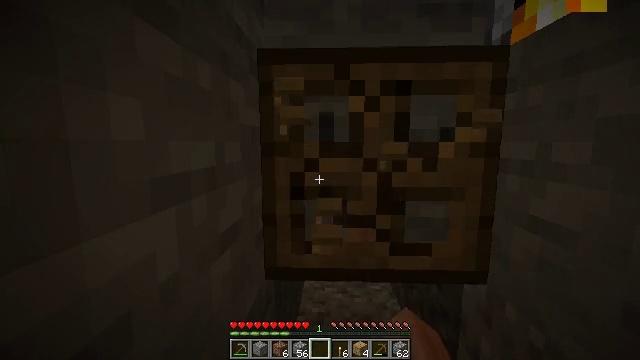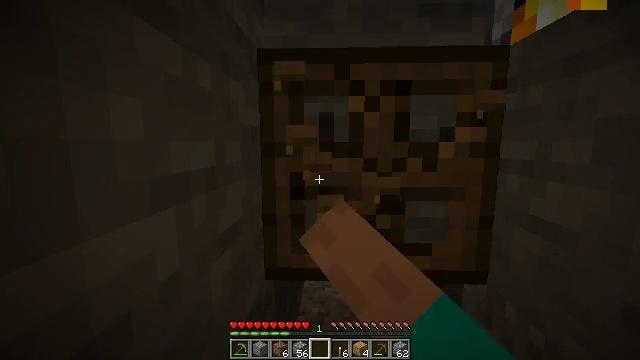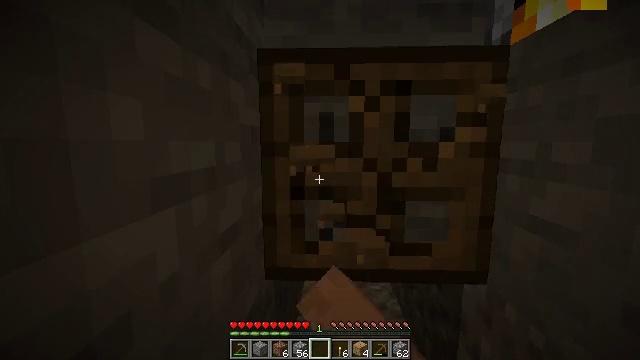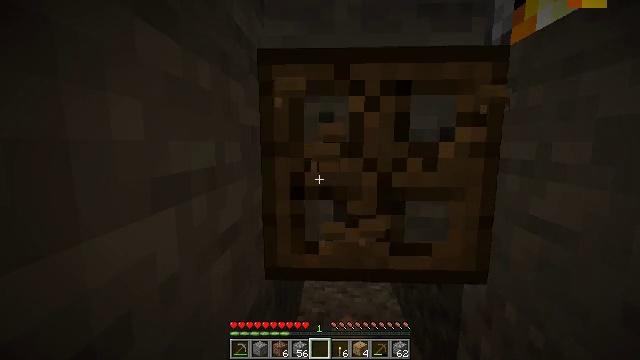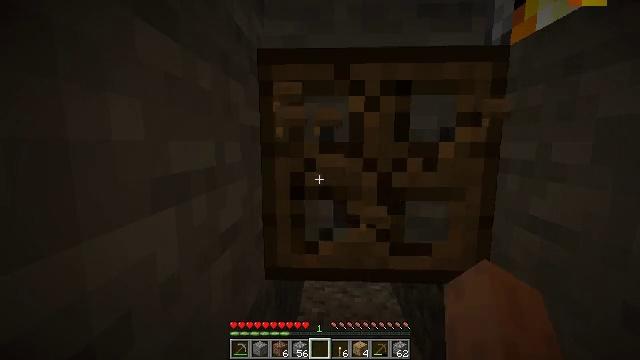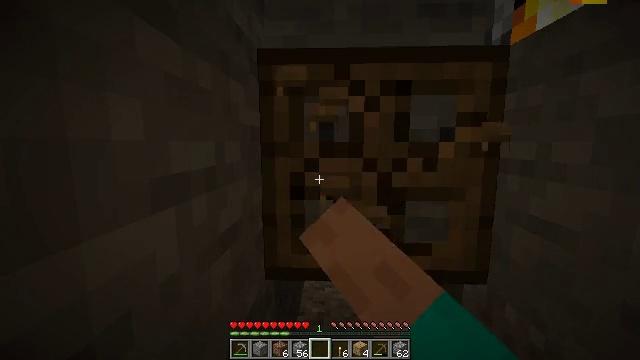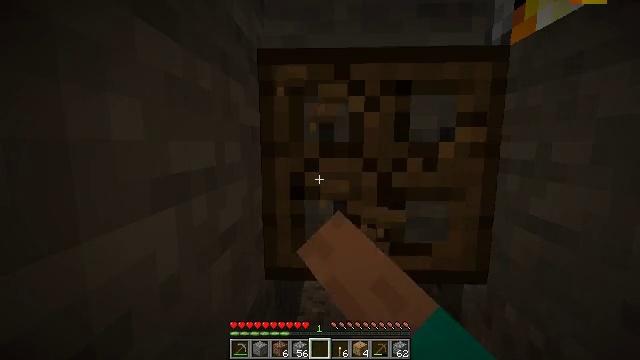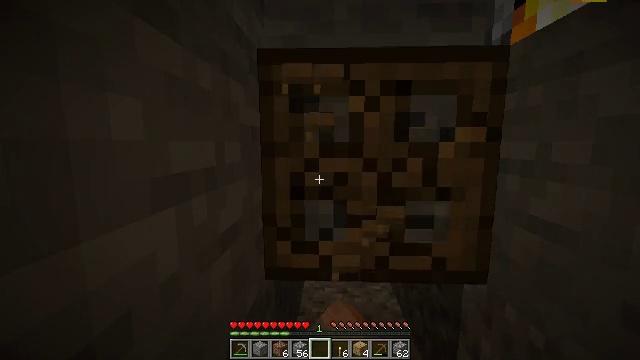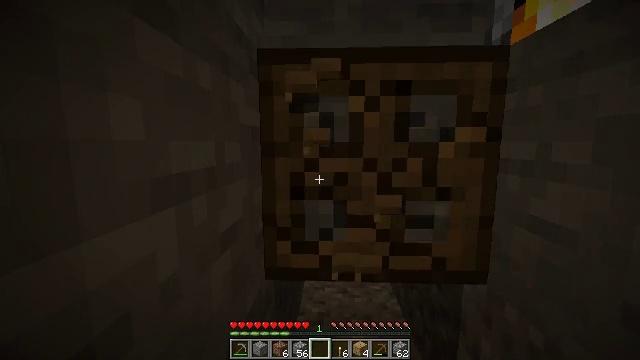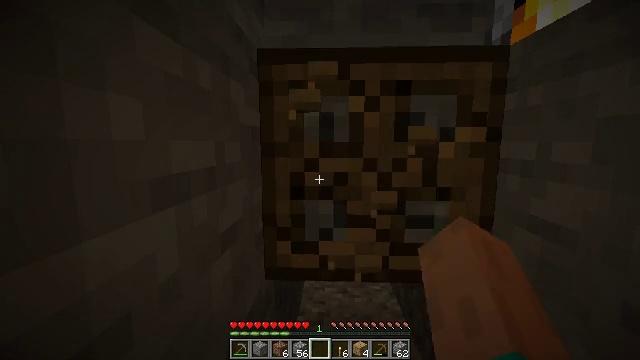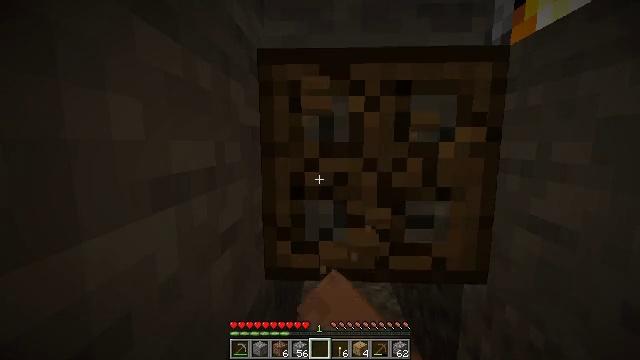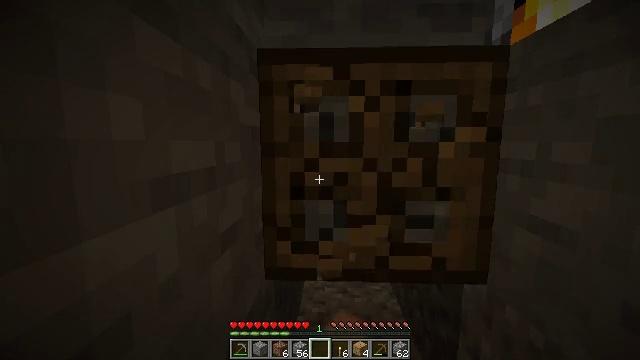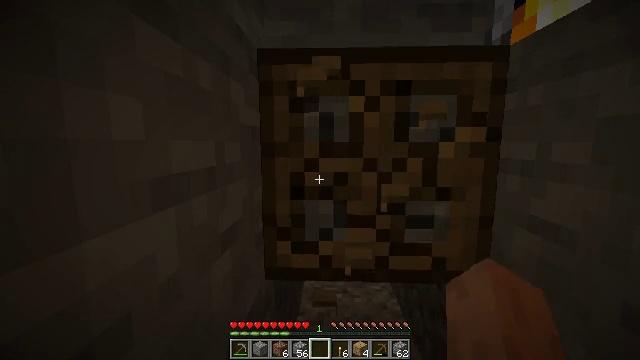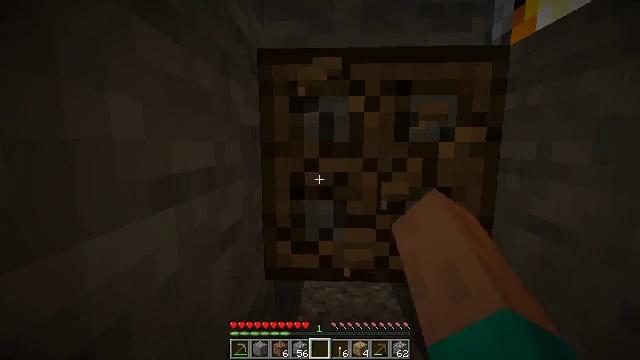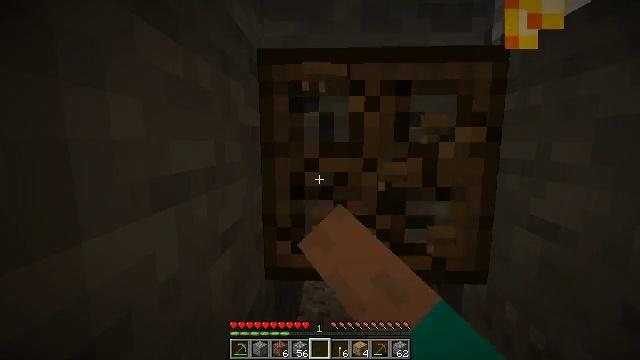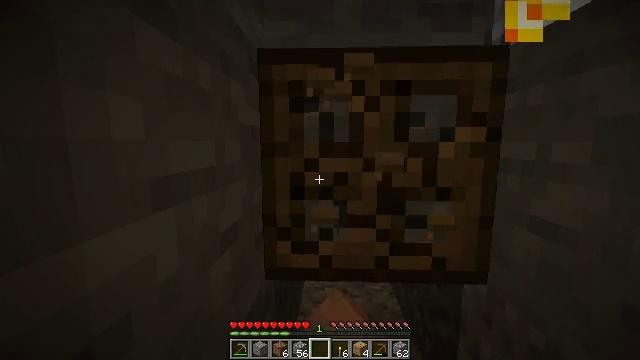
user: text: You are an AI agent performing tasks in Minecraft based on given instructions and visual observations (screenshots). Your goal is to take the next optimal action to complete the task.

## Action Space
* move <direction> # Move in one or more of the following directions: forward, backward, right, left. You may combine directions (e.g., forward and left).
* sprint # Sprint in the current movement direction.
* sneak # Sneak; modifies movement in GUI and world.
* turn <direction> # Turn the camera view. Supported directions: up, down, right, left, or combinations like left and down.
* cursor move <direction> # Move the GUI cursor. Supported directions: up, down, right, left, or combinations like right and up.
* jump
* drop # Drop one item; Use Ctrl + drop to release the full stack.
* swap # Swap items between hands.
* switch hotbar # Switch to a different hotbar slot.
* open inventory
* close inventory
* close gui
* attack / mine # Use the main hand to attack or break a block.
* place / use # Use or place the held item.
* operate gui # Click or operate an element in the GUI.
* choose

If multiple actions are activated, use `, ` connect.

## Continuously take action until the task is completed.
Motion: motion action
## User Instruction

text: Remove the oak trapdoor from its place.
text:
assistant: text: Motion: attack / mine
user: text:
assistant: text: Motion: attack / mine
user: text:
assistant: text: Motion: attack / mine
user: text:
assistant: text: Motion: attack / mine
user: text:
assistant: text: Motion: attack / mine
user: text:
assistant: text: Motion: attack / mine
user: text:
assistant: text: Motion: attack / mine
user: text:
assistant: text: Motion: attack / mine
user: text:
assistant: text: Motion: attack / mine
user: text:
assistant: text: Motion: attack / mine
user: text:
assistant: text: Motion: attack / mine
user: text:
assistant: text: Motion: attack / mine
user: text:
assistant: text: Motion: attack / mine
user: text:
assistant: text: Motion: attack / mine
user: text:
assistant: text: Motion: attack / mine
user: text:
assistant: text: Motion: attack / mine
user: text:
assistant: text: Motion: attack / mine
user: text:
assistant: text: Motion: attack / mine
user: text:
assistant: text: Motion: attack / mine
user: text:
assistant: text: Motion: attack / mine
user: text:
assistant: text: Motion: attack / mine
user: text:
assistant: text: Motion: attack / mine
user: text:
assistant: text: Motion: attack / mine
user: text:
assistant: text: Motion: attack / mine
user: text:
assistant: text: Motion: attack / mine
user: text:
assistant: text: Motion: attack / mine
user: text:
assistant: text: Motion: attack / mine
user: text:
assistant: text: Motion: attack / mine
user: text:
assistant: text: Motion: attack / mine
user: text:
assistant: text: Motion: attack / mine